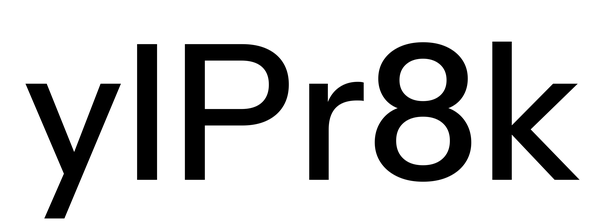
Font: InstrumentSans_Medium